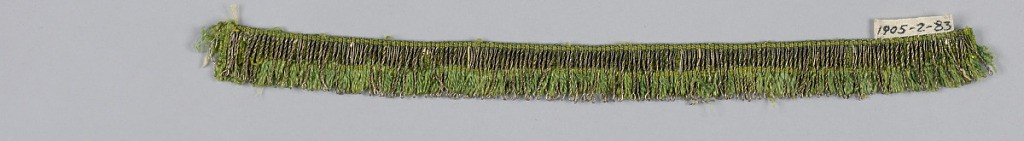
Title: Trimming
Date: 16th century
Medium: silk, gilt foil on a silk core Technique: woven
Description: Heading of green silk with an overlay of gold threads. Gold and silk threads form a very narrow looped fringe on one border.